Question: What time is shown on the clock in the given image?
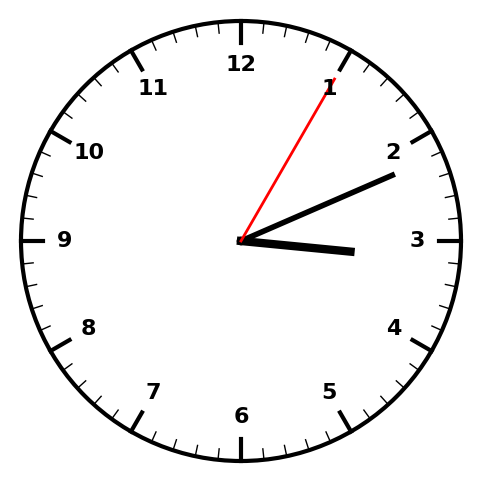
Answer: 03:11:05